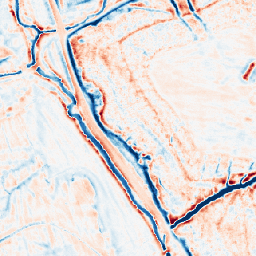
Category: edge_preserving
Decomposition family: bilateral
Decomposition parameters: d: 15
sigma_color: 50
sigma_space: 25
Upsampling method: area
Upsampling parameters: scale: 4
Upsampling scale: 4